Interaction volume radius: 5 \u00c5
Interaction volume height: 10 \u00c5
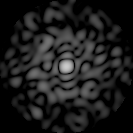
Disorder parameter: 0.8074